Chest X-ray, AP view. Patient: 34 years old, sex M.
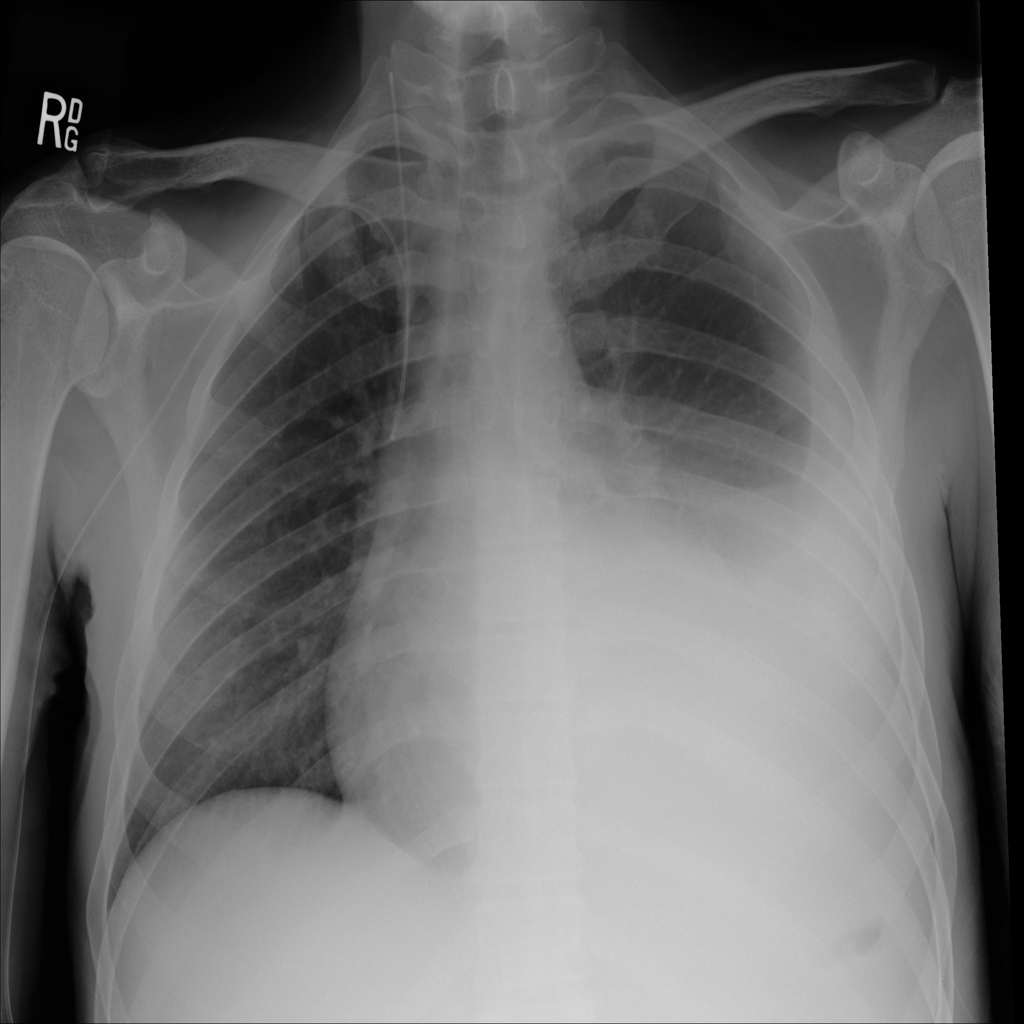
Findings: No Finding